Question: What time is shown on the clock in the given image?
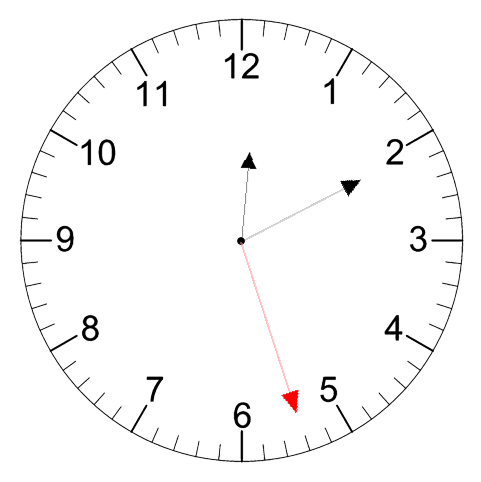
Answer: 12:10:27